Question: I am trying to create a Property made up of 'List<>' for Custom Form. Please take a look at my code below:
'''
//Property of Custom Form
public ParametersList Parameters { get; set; }
public class ParametersList : List<Parameter>
{
private List<Parameter> parameters = new List<Parameter>();
public void AddParameter(Parameter param)
{
parameters.Add(param);
}
}
public class Parameter
{
public String Caption { get; set; }
public String Name { get; set; }
}
'''
The Property now appear on a custom form, but the problem is when I click the Ellipsis of the Parameters property and add some list, the list is not saving when I press the Ok button. So every time I press the Ellipsis, the list is clear.
Here is an example of what I am trying to achieve:

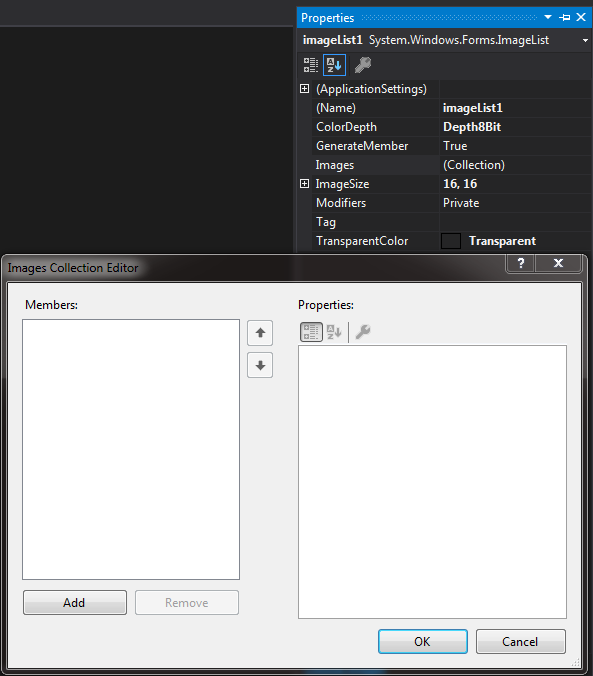
Answer: You want a list of 'Parameter' objects in a custom control. This is done simply by providing a 'List<Parameter>' property on the control. Here is an example using a user form:
'''
public partial class UserControl1 : UserControl
{
public UserControl1()
{
InitializeComponent();
ParameterList = new List<Parameter>();
}
[Category("Custom")]
[Description("A list of custom parameters.")]
public List<Parameter> ParameterList { get; }
}
'''
<URL>
Your main issue is that items you add in the list while designing the form, do not persist when the application is run. This is to be expected because the designer does not save the full design state of the controls in a form. It mainly saves the location, names and styles but not the contents.
You will need to fill the list when the form loads, either from a file, a database or programmatically. This should be done in the 'OnLoad()' method:
'''
protected override void OnLoad(EventArgs e)
{
base.OnLoad(e);
ParameterList.Add(new Parameter() { Name="First", Caption="The first parameter" });
}
'''
for something like this, I prefer serialization into an XML file which loads automatically when the form is loaded and saves automaticall when the form closes. But that is a topic of discussion on a different question.
You can improve the visuals by creating a custom list class to use instead of 'List<Parameter>'.
'''
[TypeConverter(typeof(ExpandableObjectConverter))]
public class CustomParameterList : System.Collections.ObjectModel.Collection<Parameter>
{
public override string ToString() => $"List With {Count} Items.";
public void Add(string name, string caption) => Add(new Parameter() { Name = name, Caption = caption });
}
'''
and you control class
'''
public partial class UserControl1 : UserControl
{
public UserControl1()
{
InitializeComponent();
ParameterList = new CustomParameterList();
}
[Category("Custom")]
[Description("A list of custom parameters.")]
public CustomParameterList ParameterList { get; }
protected override void OnLoad(EventArgs e)
{
base.OnLoad(e);
ParameterList.Add("First", "The first parameter");
}
}
'''
which creates the following:
<URL>
<URL>